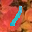
Label: 1